Aerial crown-view tile of a tropical tree (Barro Colorado Island, Panama), acquired 20241112:
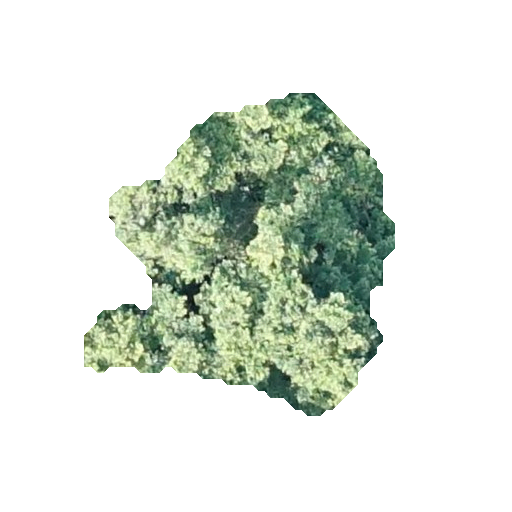
Species: Guapira myrtiflora
GBIF accepted scientific name: Guapira myrtiflora
Crown area: 103.234 m²